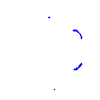
Particle: pion